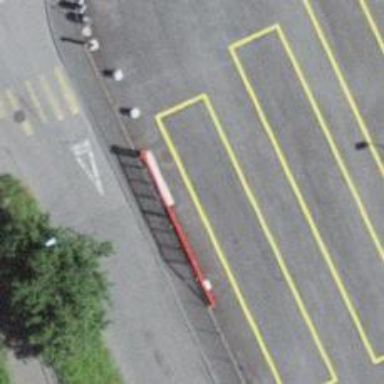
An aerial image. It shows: Bus stop with shelter.